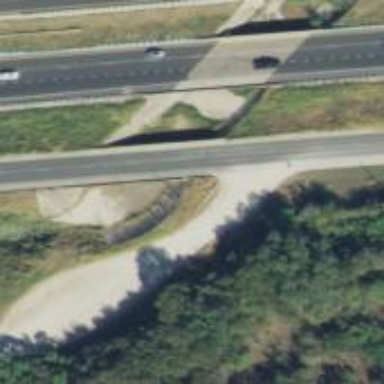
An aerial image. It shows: Secondary road with frontage road and bridge.